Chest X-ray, PA view. Patient: 55 years old, sex M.
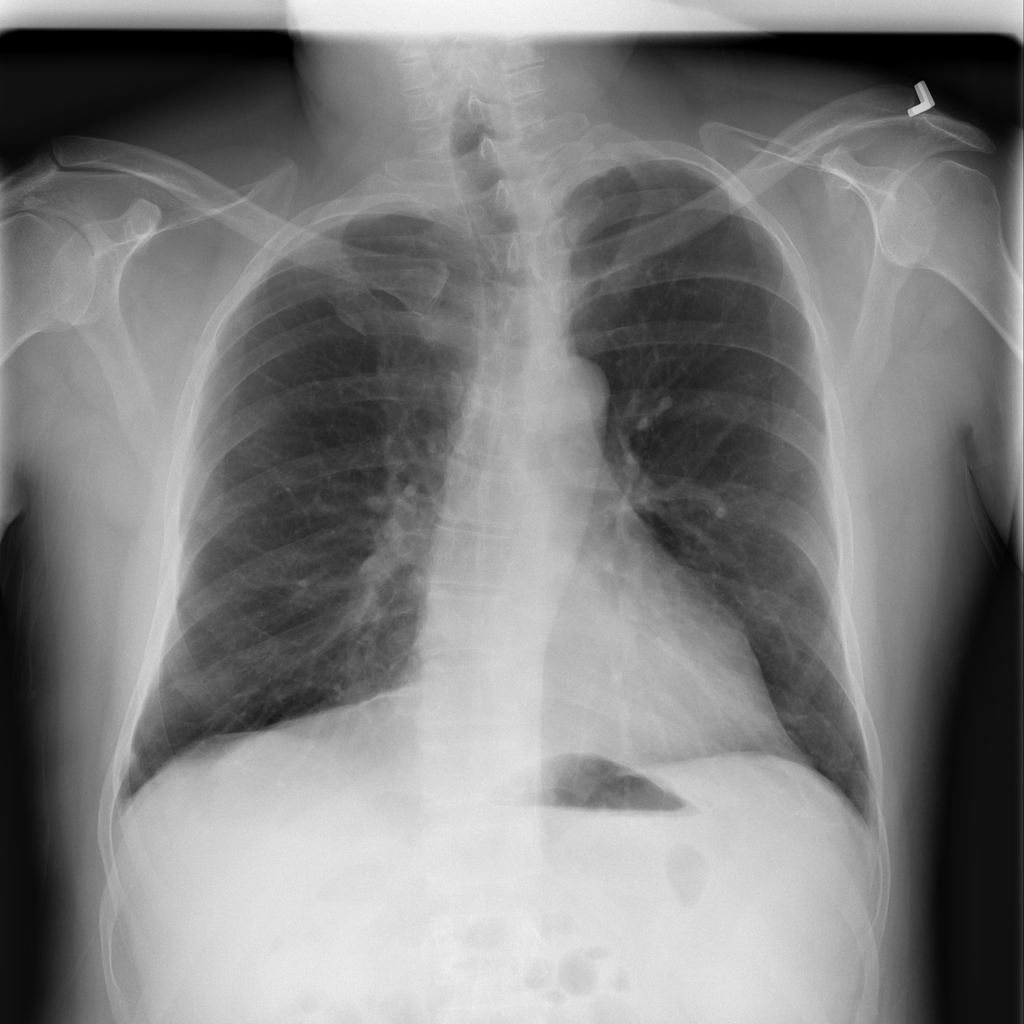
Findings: Atelectasis